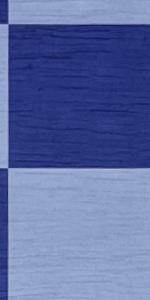
Label: Empty